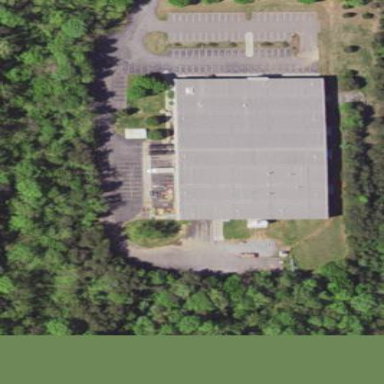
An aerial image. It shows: Warehouse.